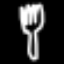
Label: fork